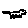
Label: cat